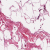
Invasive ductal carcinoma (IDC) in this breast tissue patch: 0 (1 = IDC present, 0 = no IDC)